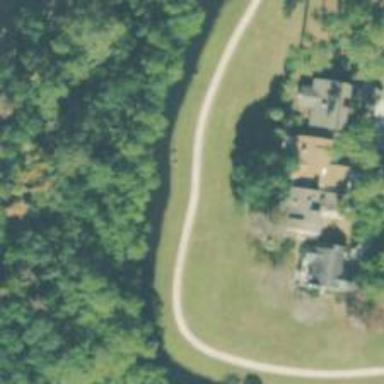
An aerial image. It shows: Path designated for golf carts.